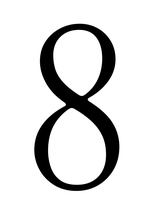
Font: InstrumentSerif-Regular